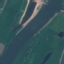
Land use / land cover class: River